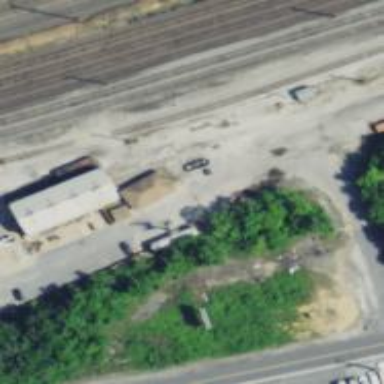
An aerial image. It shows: Railway yard in service.